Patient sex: F
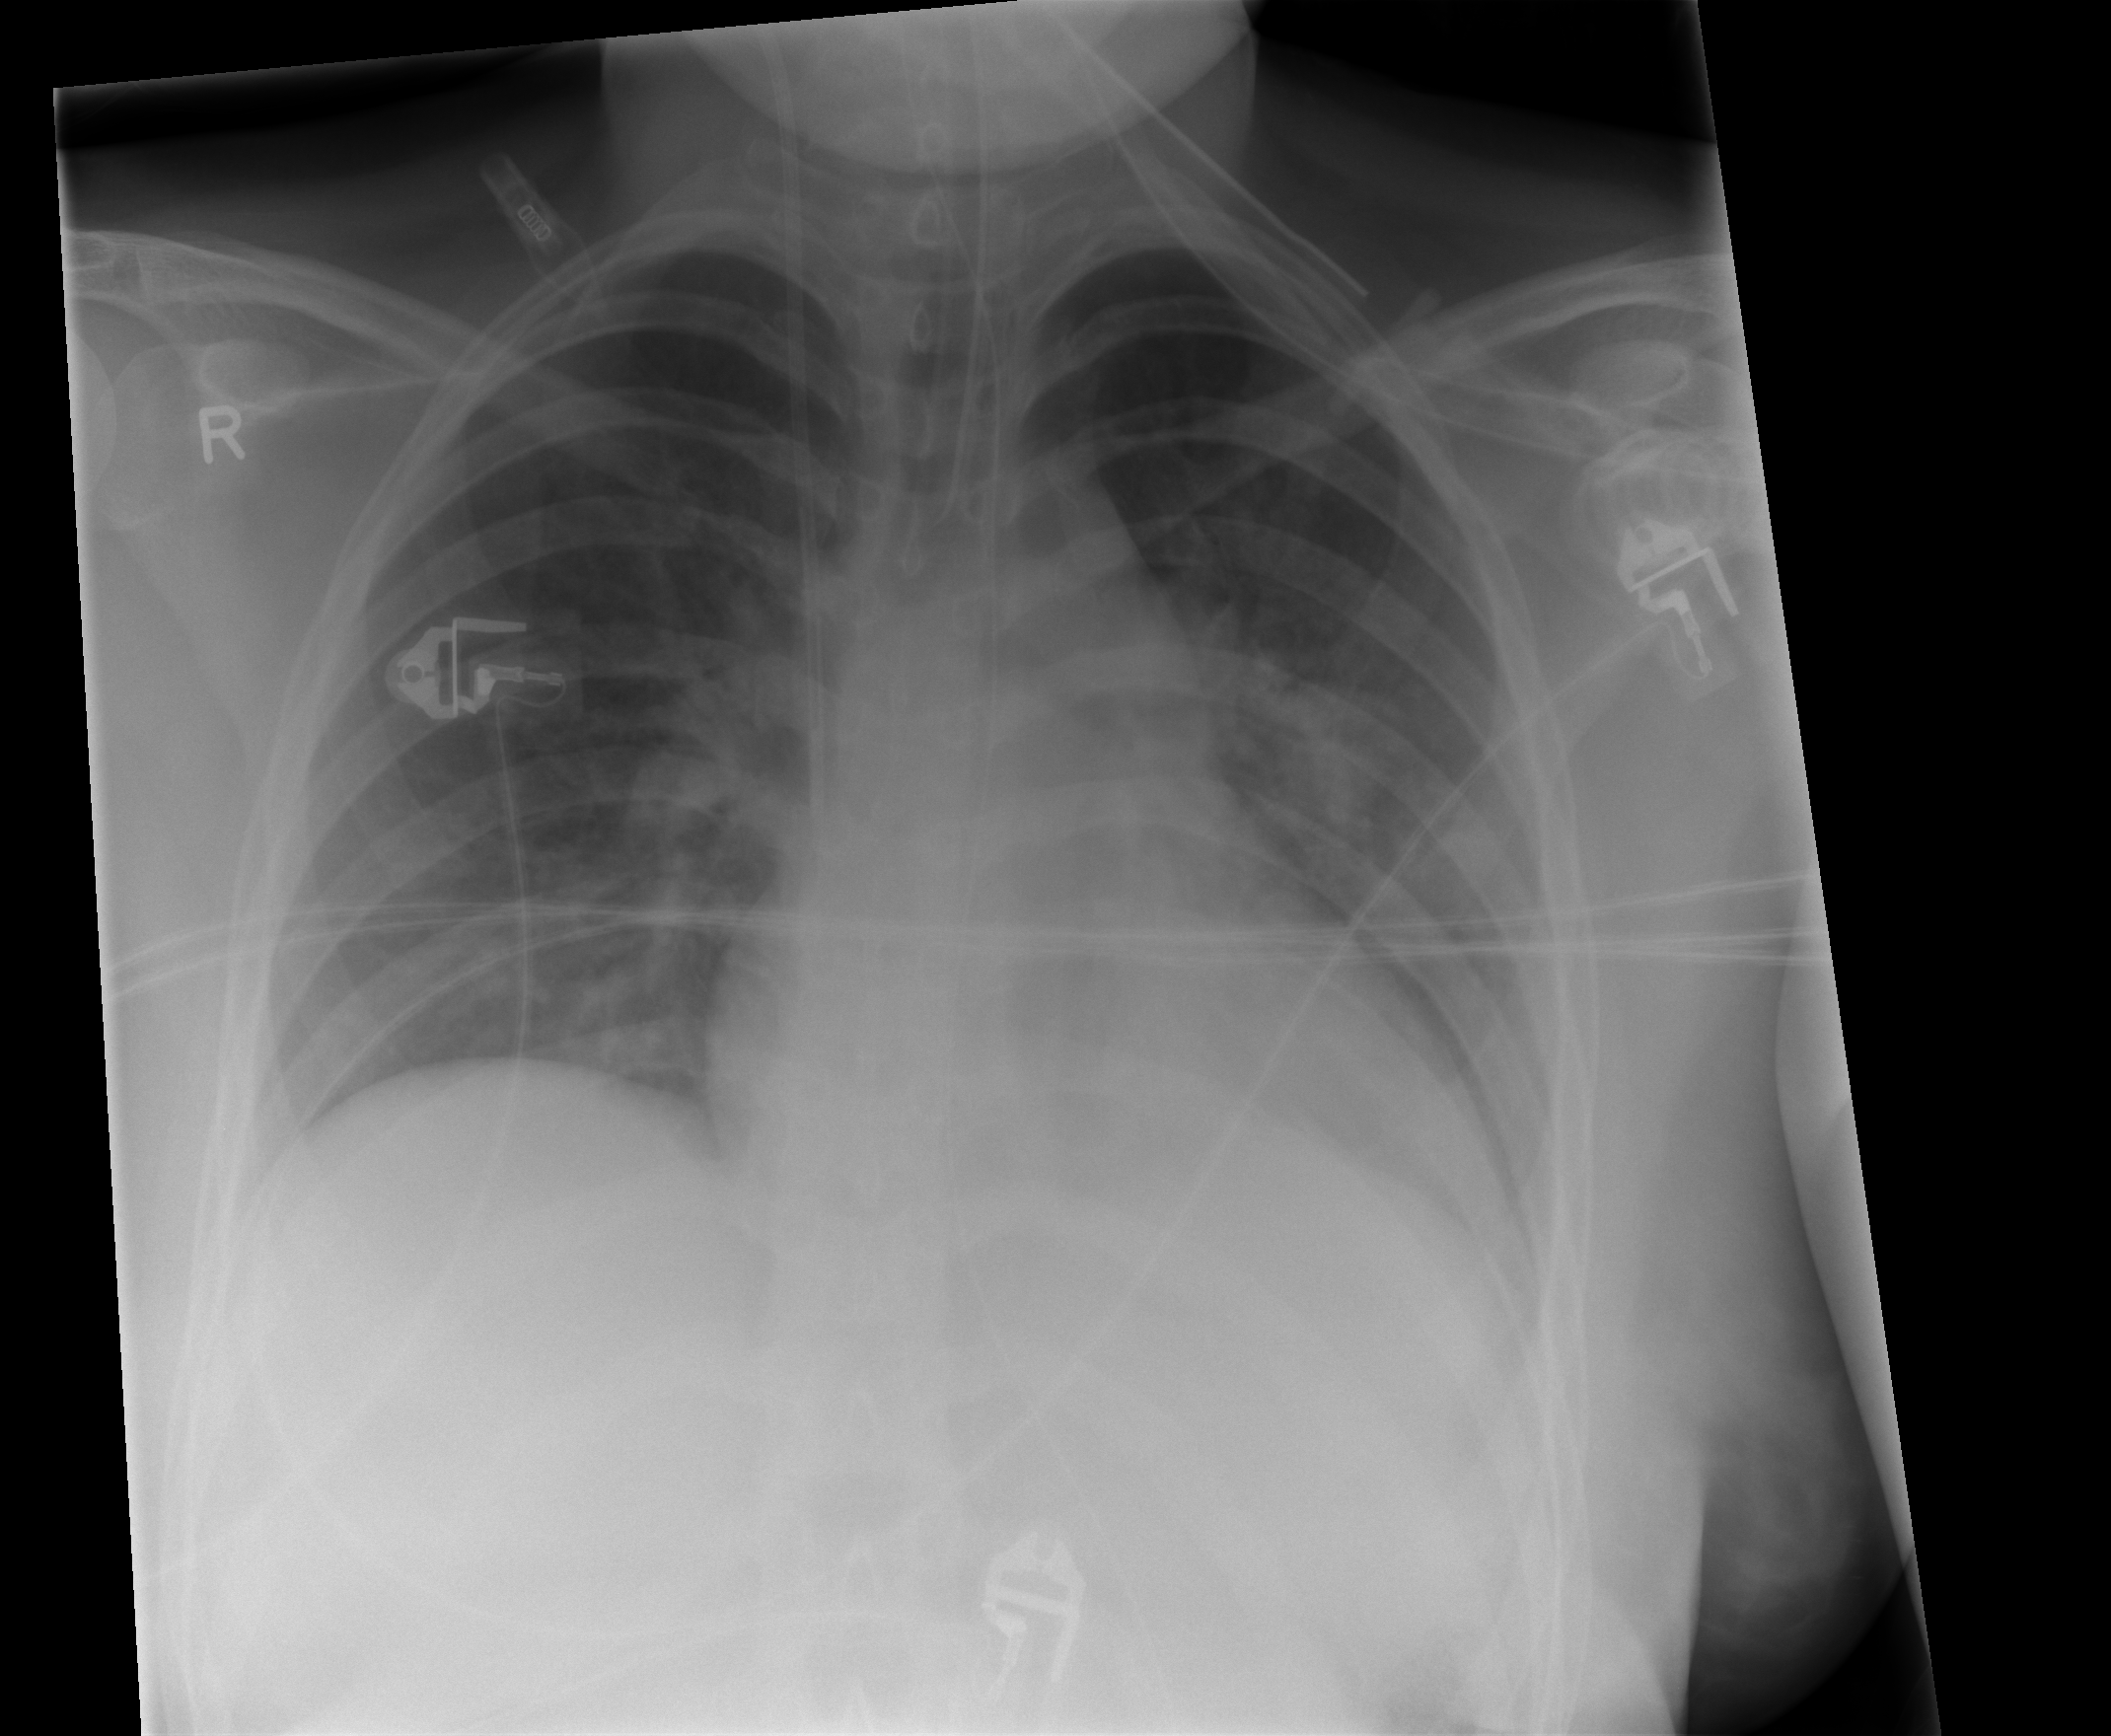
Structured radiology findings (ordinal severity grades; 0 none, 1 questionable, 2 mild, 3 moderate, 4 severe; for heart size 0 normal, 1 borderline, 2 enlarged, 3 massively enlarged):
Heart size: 0
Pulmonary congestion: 0
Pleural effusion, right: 0
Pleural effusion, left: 0
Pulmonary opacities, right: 2
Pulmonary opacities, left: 2
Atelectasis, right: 0
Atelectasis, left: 0